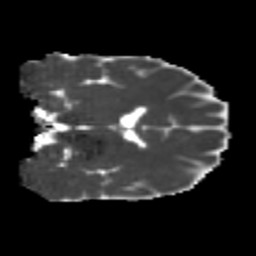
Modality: MD
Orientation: coronal
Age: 20
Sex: male
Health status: healthy
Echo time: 0.074 s